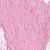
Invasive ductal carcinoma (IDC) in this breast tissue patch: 0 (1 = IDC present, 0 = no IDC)